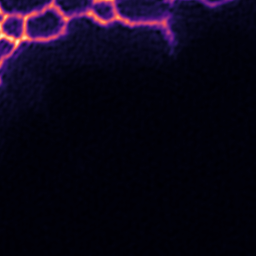
Label: Super-resolution ER image